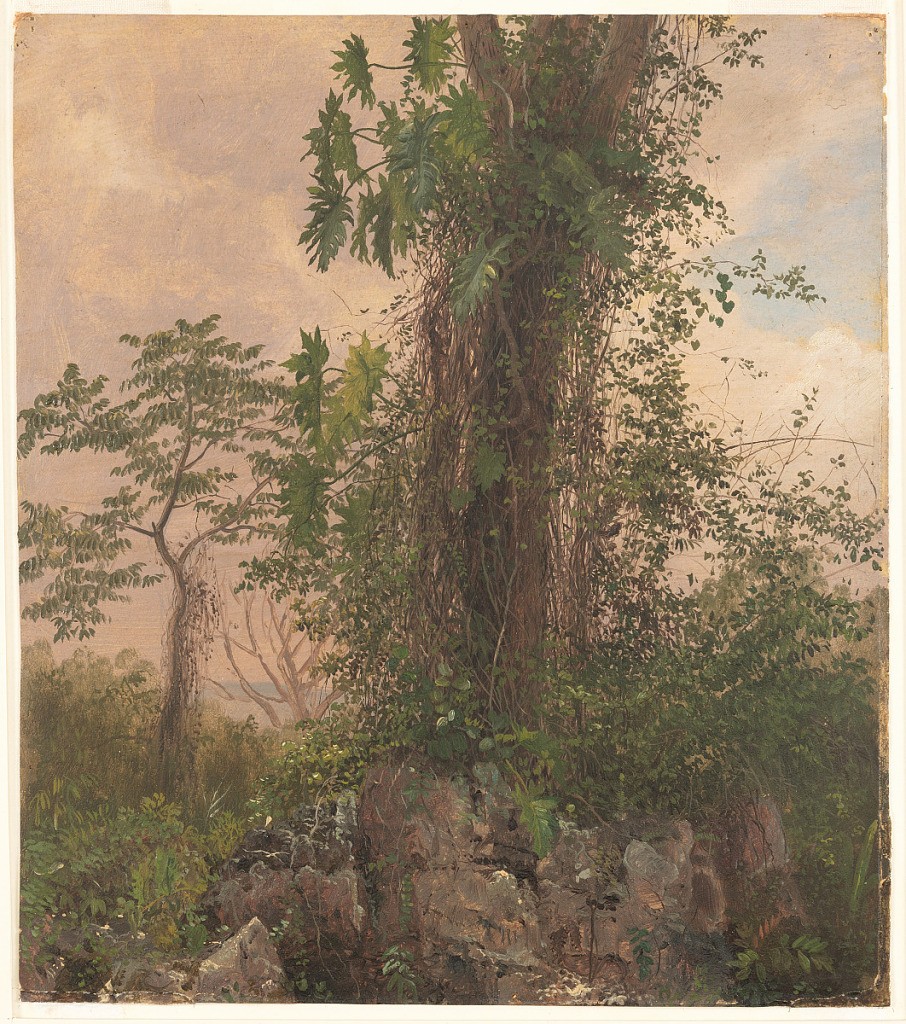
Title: Fig Tree and Wild Philodendron, Jamaica
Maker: Frederic Edwin Church, American, 1826–1900
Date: May–September 1865
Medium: Brush and oil, graphite on paperboard
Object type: Drawing
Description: Landscape and botanical sketch showing view of fig tree with wild philodendron in the Jamaican jungle. Trunk of tree, with its countless vines, grows out of rocky outcropping and serves as focus of composition. Another tree visible in middle distance at left. In background, pinkish, puffy clouds backdrop a rolling landscape.